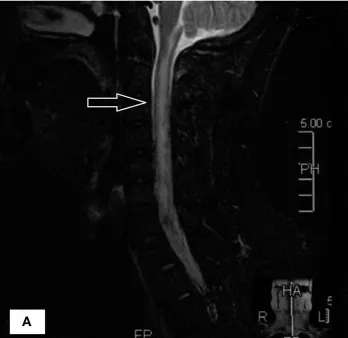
(A-D) The patient's spinal MRI showed multiple abnormal signals in the central canal of spinal cord, as shown by the arrow.
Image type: radiology (mri)